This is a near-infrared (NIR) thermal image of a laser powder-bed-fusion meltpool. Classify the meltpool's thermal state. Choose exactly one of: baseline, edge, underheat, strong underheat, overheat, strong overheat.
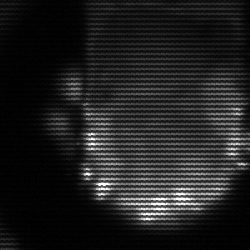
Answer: baseline